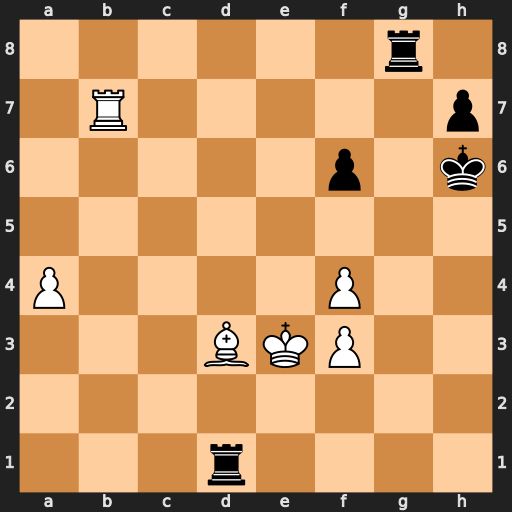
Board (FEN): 6r1/1R5p/5p1k/8/P4P2/3BKP2/8/3r4
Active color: w
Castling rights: -
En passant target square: -
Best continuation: Rxh7#